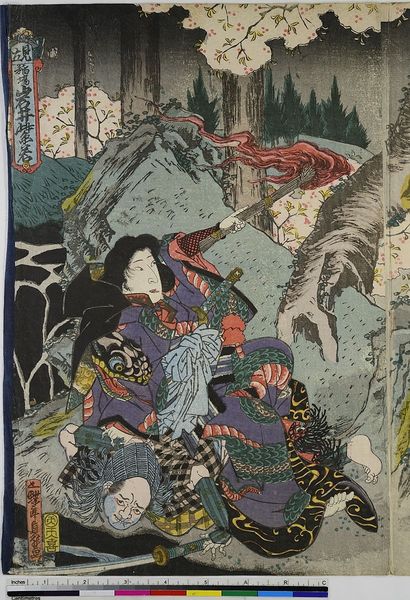
Titel: Parodie: Der Schauspieler Iwai Shijaku als Inaba
Künstler: Utagawa Sadamasu
Standort: Hamburg
Institution: Museum für Kunst und Gewerbe Hamburg
Schlagwörter: kampf, holzschnitt, waldrand, druckgraphik, druckgrafik, zeit, schauspieler, fackel, farbholzschnitt, schauspielerin, gebirge, kabuki, edo, weg, reproduktionen, schwert, kimono, druckerzeugnisse, asiatisch, japanisch, ukiyo, koloriert, japonismus